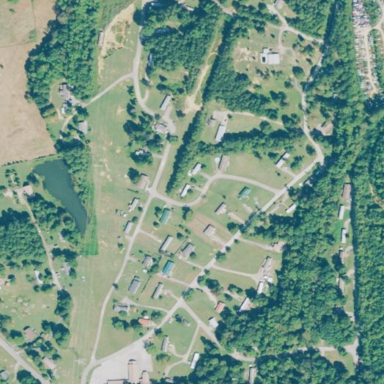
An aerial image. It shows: Residential area designated as trailer park.